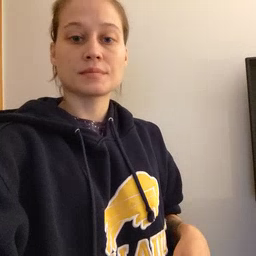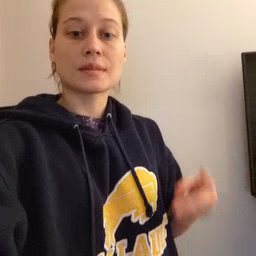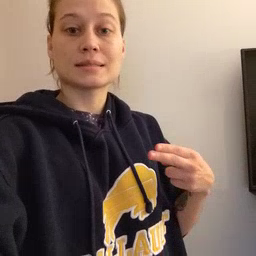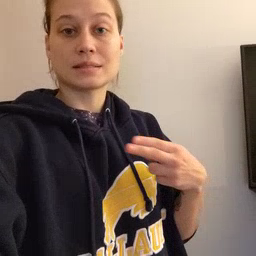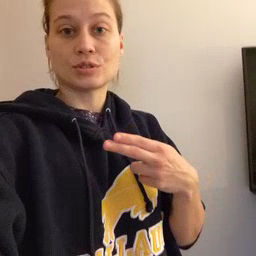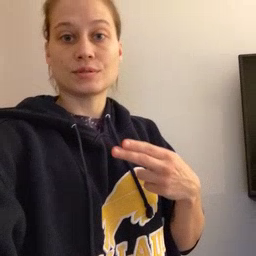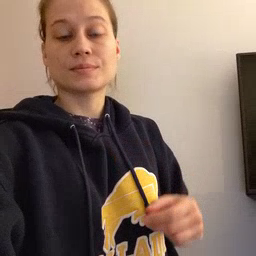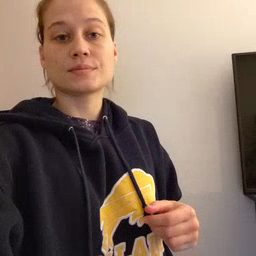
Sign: scissors